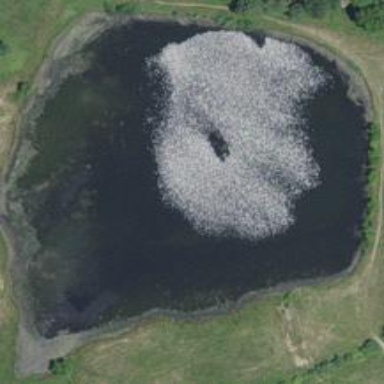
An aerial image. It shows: Peaceful pond surrounded by nature.